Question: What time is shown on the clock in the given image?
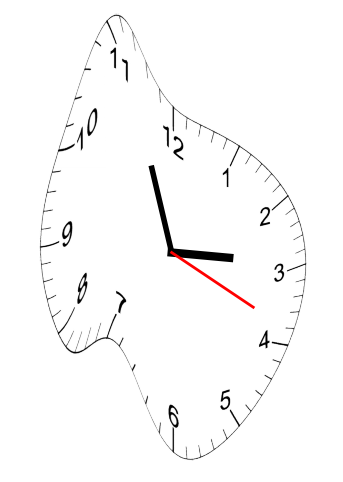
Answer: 02:56:19